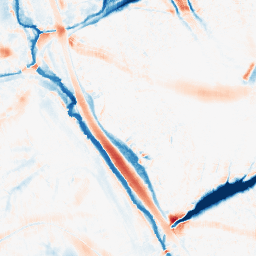
Category: morphological
Decomposition family: morphological_ellipse
Decomposition parameters: operation: average
width: 30
height: 30
Upsampling method: lanczos
Upsampling parameters: scale: 8
Upsampling scale: 8